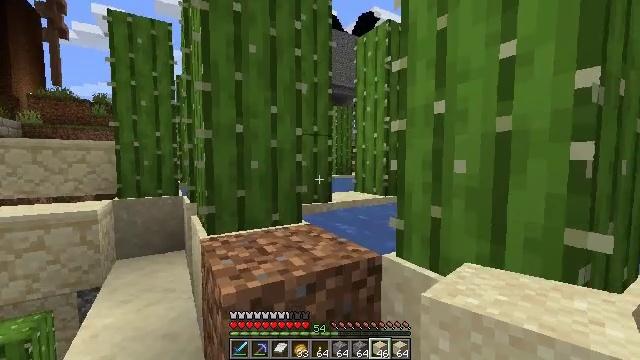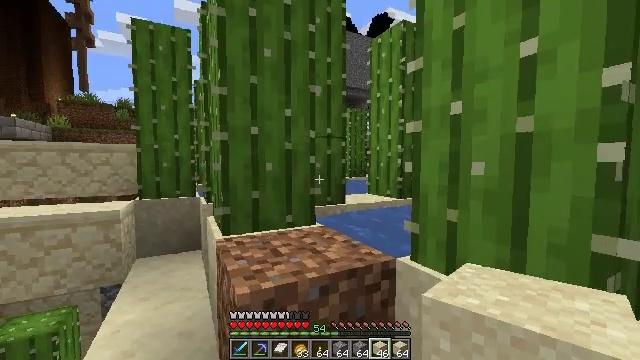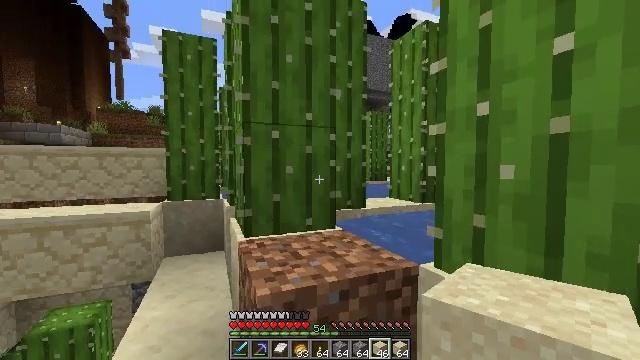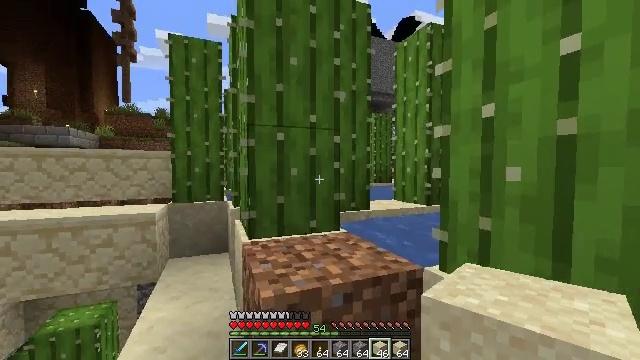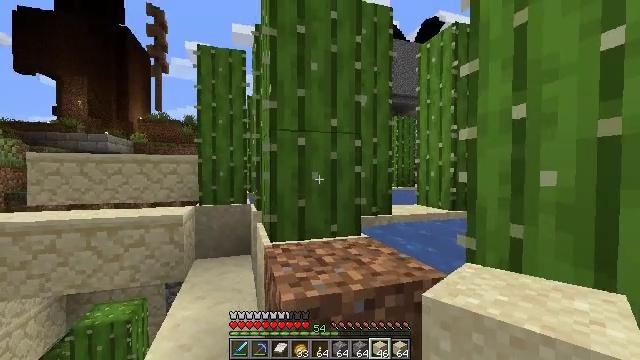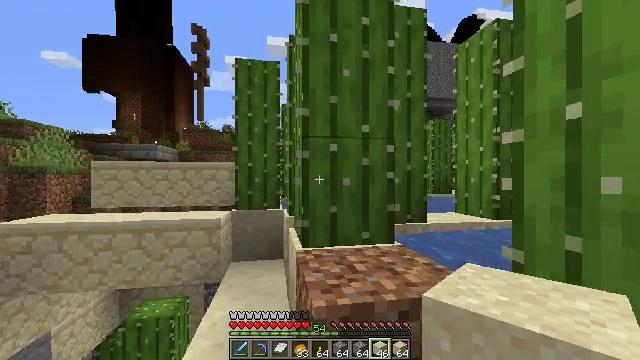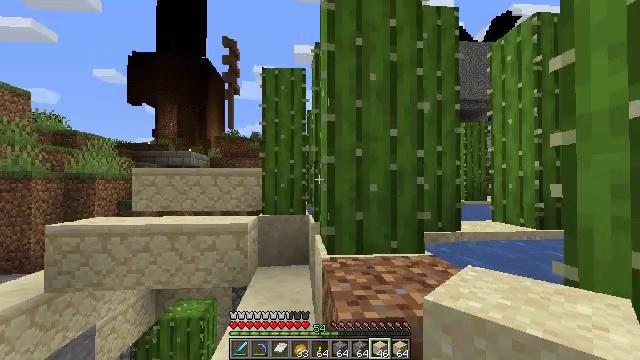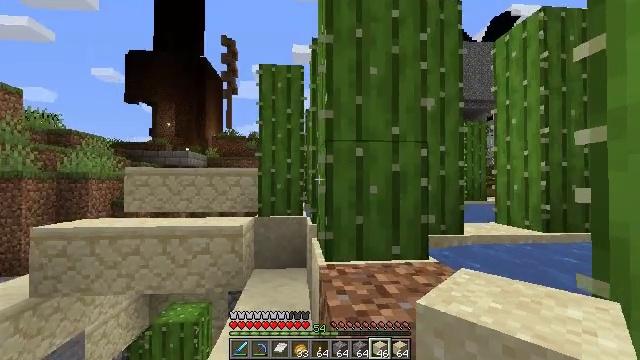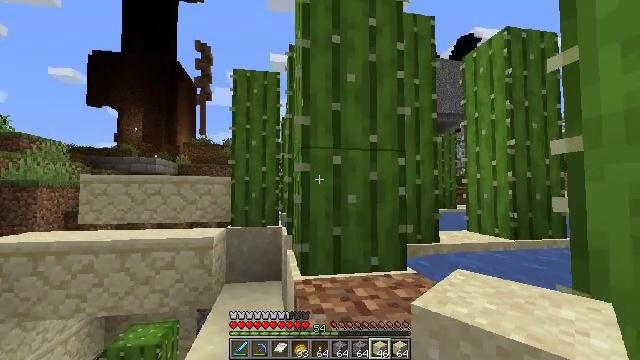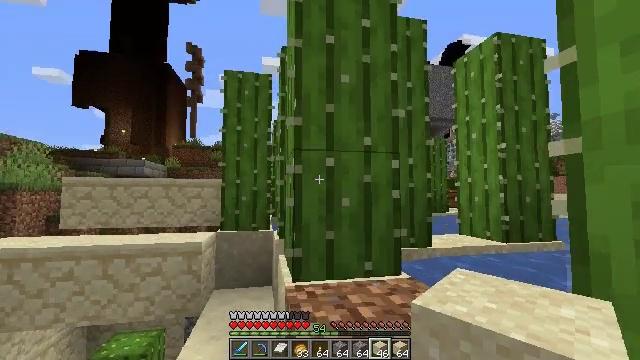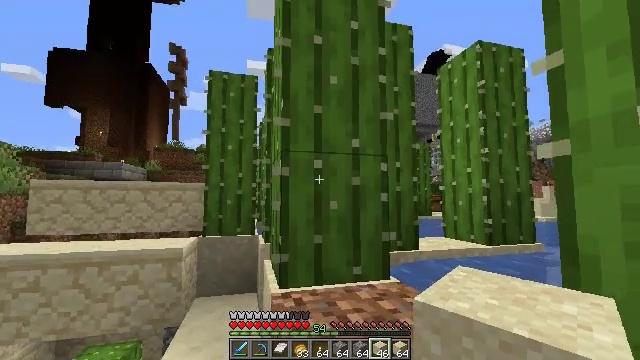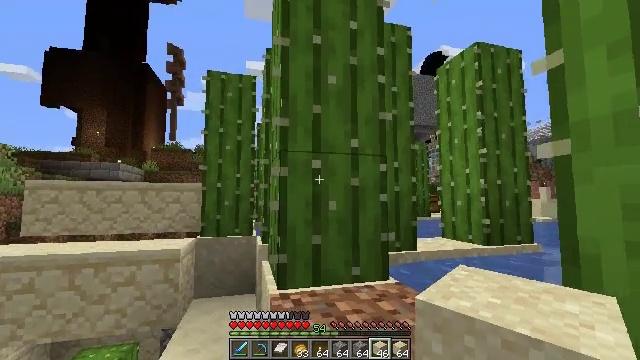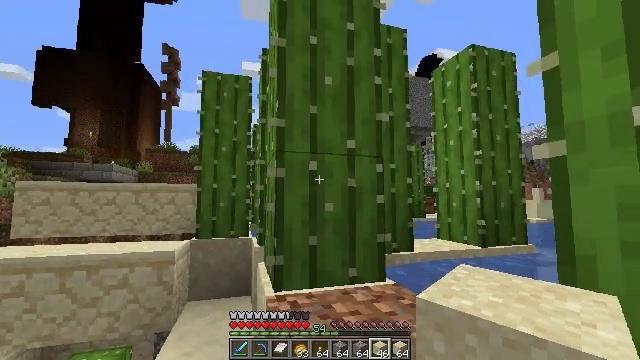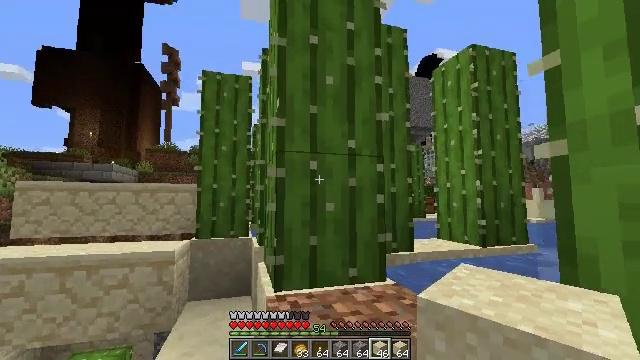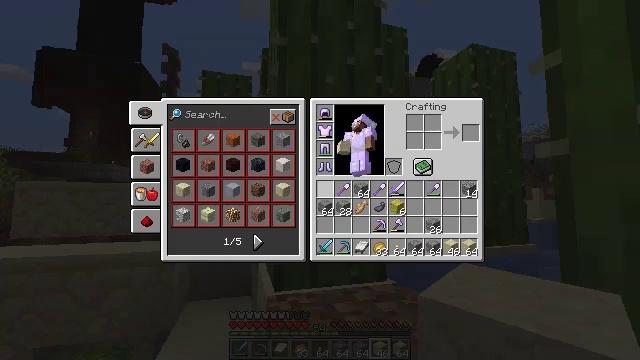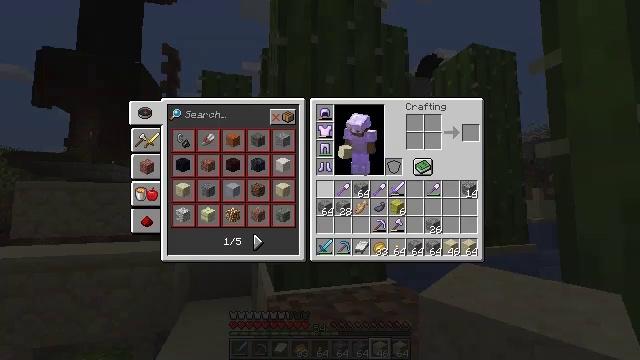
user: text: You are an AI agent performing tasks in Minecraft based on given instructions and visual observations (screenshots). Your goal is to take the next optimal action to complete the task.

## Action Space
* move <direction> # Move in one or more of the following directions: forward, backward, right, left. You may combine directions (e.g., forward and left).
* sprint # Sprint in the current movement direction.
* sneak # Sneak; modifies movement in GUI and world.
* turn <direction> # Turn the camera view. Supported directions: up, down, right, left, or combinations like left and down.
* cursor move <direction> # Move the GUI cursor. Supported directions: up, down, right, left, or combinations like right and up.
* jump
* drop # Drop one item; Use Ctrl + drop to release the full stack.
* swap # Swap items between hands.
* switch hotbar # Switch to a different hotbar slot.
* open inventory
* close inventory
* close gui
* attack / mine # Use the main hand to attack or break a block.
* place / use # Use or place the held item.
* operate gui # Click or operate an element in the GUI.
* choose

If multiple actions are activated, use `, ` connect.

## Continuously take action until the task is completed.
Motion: motion action
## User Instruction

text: Remove a cod from the inventory.
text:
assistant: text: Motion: turn left
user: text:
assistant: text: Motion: turn left
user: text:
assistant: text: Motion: no_op
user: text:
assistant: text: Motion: turn left
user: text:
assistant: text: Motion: turn left and up
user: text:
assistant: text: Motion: move forward, turn left and up
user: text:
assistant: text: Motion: move forward
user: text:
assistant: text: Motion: turn right and up
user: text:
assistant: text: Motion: turn right
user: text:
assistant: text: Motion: turn right
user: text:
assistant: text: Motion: no_op
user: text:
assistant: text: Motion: no_op
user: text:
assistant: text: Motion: no_op
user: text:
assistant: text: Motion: open inventory
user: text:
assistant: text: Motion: open inventory
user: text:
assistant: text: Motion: no_op
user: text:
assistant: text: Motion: no_op
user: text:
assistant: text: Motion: cursor move right
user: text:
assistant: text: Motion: cursor move right
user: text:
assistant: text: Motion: no_op
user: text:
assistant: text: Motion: no_op
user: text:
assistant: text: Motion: cursor move down
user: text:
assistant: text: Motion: no_op
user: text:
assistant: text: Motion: no_op
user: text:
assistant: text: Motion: no_op
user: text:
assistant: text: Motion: no_op
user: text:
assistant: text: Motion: no_op
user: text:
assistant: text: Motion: no_op
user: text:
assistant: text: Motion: operate gui
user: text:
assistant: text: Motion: cursor move up, operate gui